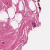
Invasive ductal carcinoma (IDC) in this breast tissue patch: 0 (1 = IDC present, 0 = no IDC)